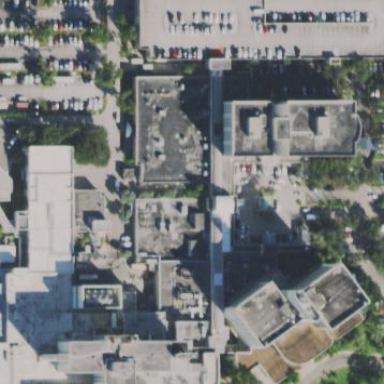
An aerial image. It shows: Hospital building.